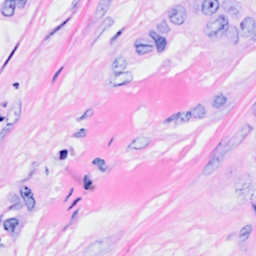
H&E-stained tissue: Breast